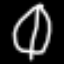
Label: leaf